Question: Do you know what really grind my gears?
I distribute some beta apps from a ftp server. The apps are signed with a wildcard profile. While installing these apps, appears an icon with the progress. This install icon should be gone as soon the app is ready. But on iOS 7 these icons stays. It ends with the app icon and the buggy install icon. I can delete the app, but not the install icon.
The "X" button in missing too.
How to get rid of this icon?

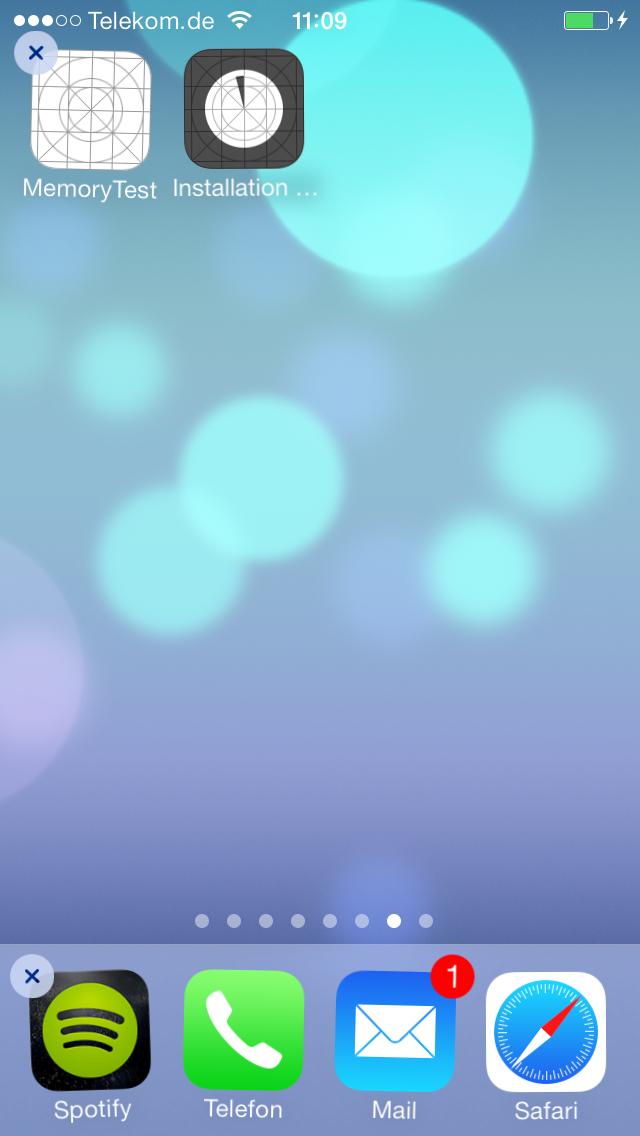
Answer: I was having the same problem with OTA apps I was making. Before I solved the problem, the only way to remove the "Installing..." icon was to do a factory reset on the device (unless its jailbroken).
I changed the bundle identifier string in the .plist file for my OTA app to match the "id" of the app.xml. This made it so there was no longer two separate icons while it downloaded the app and nothing leftover on my dashboard after the install.